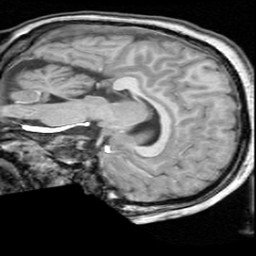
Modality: T1w
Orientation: sagittal
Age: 11
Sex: male
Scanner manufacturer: ge
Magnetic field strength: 1.5 T
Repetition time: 0.03333 s
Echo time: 0.008 s